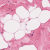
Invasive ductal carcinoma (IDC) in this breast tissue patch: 0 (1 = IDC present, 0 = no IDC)